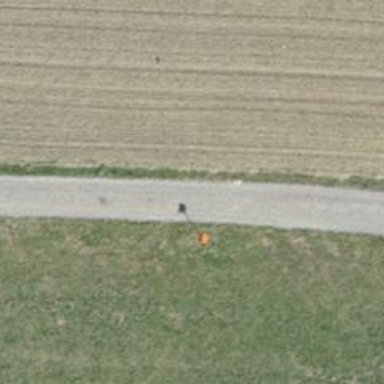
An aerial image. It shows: Orange aerial marker.